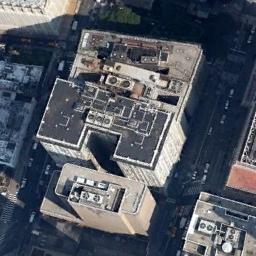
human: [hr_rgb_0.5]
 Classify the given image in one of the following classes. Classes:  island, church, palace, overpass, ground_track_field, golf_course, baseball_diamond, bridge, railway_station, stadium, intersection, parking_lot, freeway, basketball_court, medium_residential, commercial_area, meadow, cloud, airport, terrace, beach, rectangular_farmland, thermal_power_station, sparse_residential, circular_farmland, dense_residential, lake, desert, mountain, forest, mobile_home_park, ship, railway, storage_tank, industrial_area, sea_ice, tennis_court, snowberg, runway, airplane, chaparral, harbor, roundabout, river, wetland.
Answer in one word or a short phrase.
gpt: commercial_area